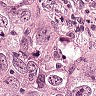
Metastatic tissue present: yes